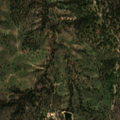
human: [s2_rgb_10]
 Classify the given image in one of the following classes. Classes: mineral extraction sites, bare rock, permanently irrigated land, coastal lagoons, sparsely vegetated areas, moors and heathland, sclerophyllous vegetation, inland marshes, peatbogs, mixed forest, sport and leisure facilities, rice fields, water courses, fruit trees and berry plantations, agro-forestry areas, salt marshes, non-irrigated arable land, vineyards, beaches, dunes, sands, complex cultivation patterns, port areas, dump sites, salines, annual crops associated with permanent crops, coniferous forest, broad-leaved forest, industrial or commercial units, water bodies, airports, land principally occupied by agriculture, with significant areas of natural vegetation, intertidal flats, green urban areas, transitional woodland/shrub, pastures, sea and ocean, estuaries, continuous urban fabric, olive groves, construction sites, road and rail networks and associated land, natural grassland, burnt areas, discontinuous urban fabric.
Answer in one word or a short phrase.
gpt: agro-forestry areas, broad-leaved forest, transitional woodland/shrub